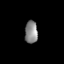
Tissue: prostate
Cell type: T cells
Senescence score: 0.3551
Nuclear area (px): 281
Mean DAPI intensity: 136.181